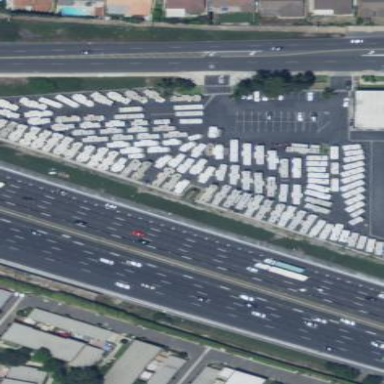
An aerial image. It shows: Caravan shop.